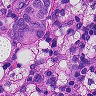
Metastatic tissue present: yes